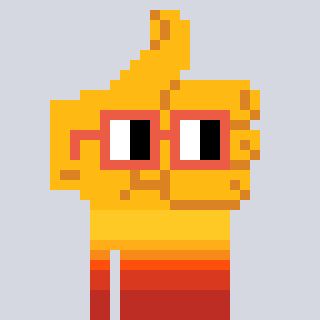
a pixel art character with square orange glasses, a thumbsup-shaped head and a redpinkish-colored body on a cool background